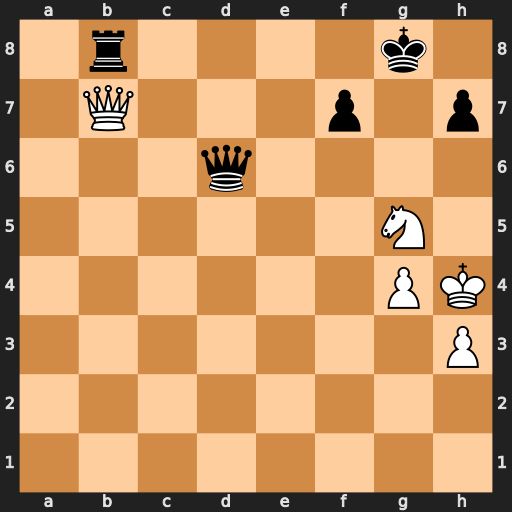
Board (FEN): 1r4k1/1Q3p1p/3q4/6N1/6PK/7P/8/8
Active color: w
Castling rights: -
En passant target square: -
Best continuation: Qxf7+ Kh8 Qxh7#